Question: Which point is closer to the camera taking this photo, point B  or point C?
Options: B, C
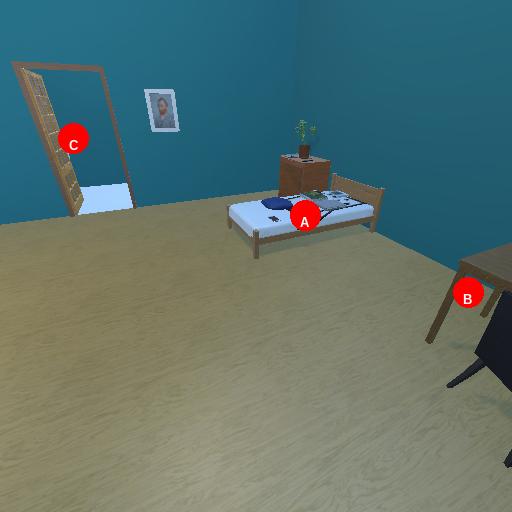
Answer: B